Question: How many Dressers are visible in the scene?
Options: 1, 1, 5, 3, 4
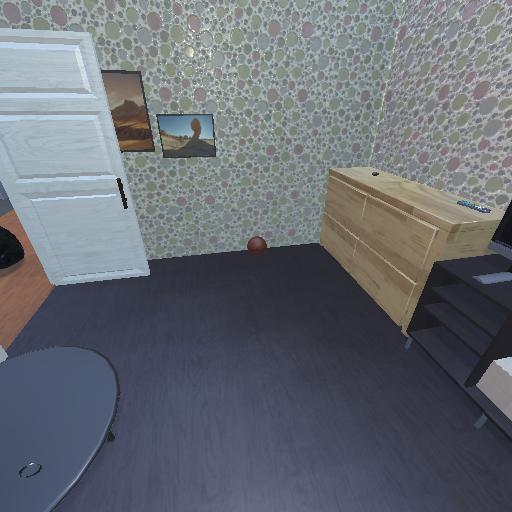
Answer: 1